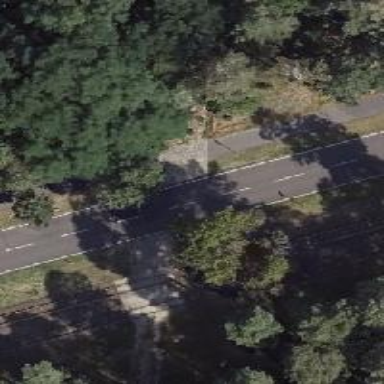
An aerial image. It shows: Well-maintained track road of grade 1.